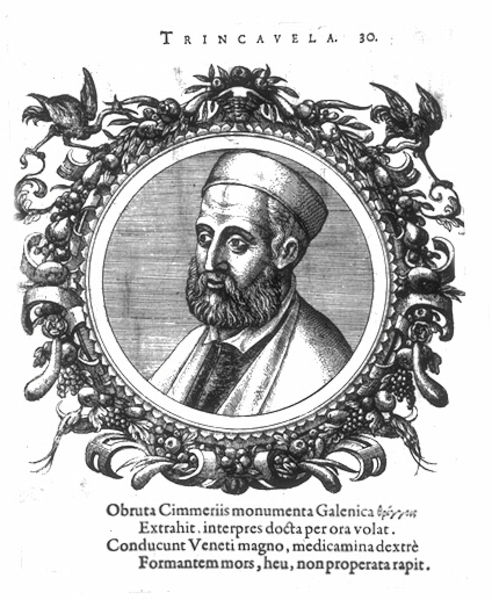
Titel: Bildnis des Victor Trincavella
Institution: (Seriendruck)
Schlagwörter: blätter, dunkel, flügel, kopf, mann, schatten, umhang, vogel, weiß, grau, hell, hintergrund, hut, licht, mund, nase, ohr, profil, schwarz, stirn, zeichnung, blick, blüten, obst, ornament, rock, bart, hemd, kappe, mütze, augen, falten, kragen, rahmen, vollbart, bildnis, herr, portrait, porträt, vögel, haare, mantel, blatt, pflanzen, augenbrauen, kreis, rund, tondo, früchte, gemüse, trauben, kopfbedeckung, schrift, papier, grafik, graphik, rand, cleric, crown, hat, priest, white, black, collar, face, kartusche, nose, old, ornamente, verzierung, flowers, mirror, pattern, picture, print, striche, buch, medaillon, umrahmung, druck, schraffur, radierung, stich, seite, schwarzweiß, text, arzt, kranz, girlanden, verziert, kontraste, schläfe, halbprofil, fruit, man, ear, eyes, gelehrter, plants, drawing, kupferstich, black and white, frame, color, cap, coat, animals, bird, etching, monochrome, sketch, beard, birds, einfassung, jacket, pen, person, human, royal, latein, ink, italian, ears, religion, crest, circle, eye, kraniche, floral, book, druckschrift, page, round, shirt, arab, border, latin, portaet, moustache, shape, words, clergy, galen, center, grayscale, s, trincavela, ltein, circular, poland, hungry, scientist, medicine, white black, ornate frame, galenica, obruta, obruta cimmeriis, latain, writings, trincavela 30, 30, curcle, commeriis, cimmeriis, monumenta, perosn, veneti, wissenschaft, black ], turben, 인물, 거울, transilvenia, abruta, galencia, trincavel 30